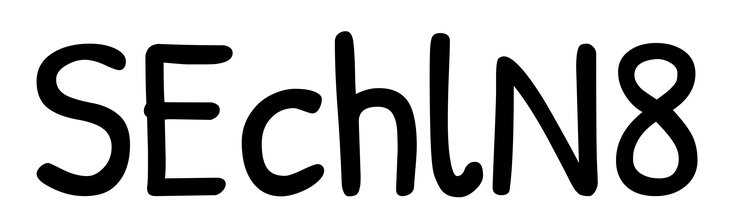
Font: PatrickHand-Regular